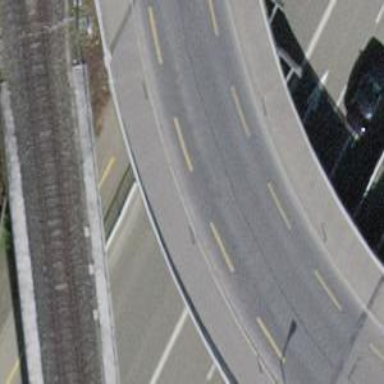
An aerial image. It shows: Residential road with asphalt surface. There is bridge with designated cycle lane.